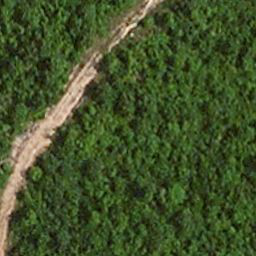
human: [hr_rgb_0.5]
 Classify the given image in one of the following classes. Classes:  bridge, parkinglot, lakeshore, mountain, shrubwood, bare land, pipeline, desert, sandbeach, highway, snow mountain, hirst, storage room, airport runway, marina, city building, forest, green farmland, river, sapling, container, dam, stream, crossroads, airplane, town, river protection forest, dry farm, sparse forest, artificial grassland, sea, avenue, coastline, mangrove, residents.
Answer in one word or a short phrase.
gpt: avenue